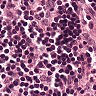
Metastatic tissue present: no